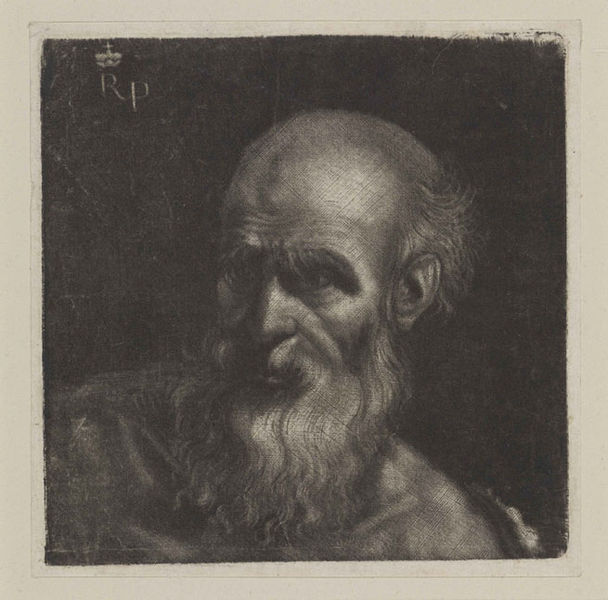
Titel: Brustbild eines kahlköpfigen, bärtigen Mannes, leicht nach links gewandt
Künstler: Ruprecht Prinz von der Pfalz
Standort: Karlsruhe
Institution: Staatliche Kunsthalle Karlsruhe
Schlagwörter: dunkel, kopf, mann, nackt, schatten, umhang, weiß, ocker, braun, grau, haar, hintergrund, licht, mund, nase, ohr, profil, schwarz, stirn, zeichnung, blick, beige, alt, bart, augen, falten, gesicht, mensch, vollbart, bild, bildnis, portrait, porträt, signatur, auge, haare, realismus, blatt, augenbrauen, brustbild, krone, lippen, renaissance, schulter, schultern, traurig, fell, seitlich, papier, man, alter mann, studie, grafik, graphik, kahl, farblos, detail, ernst, brauen, büste, glatze, augenbraue, alter, greis, kreuz, kohle, druck, druckgraphik, druckgrafik, initialen, monogramm, schraffur, radierung, stich, buchstaben, stirnfalten, halbglatze, braue, halbprofil, runzeln, jesus, briefmarke, mittelalter, augenbraun, dürer, prophet, quadratisch, apostel, beig, stirne, langes haar, hieronymos, r, p, glatz, haare+#stirn, rp, stirnzunzeln, monogrammist